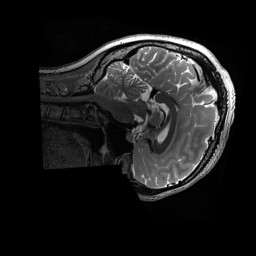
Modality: T2w
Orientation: sagittal
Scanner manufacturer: siemens
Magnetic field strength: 3 T
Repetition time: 3.2 s
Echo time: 0.564 s